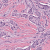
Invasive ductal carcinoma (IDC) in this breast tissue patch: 1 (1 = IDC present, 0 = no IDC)